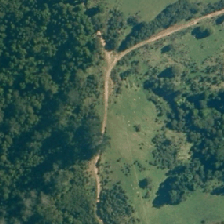
Land cover: high_producing_grassland